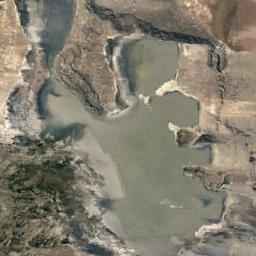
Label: lake